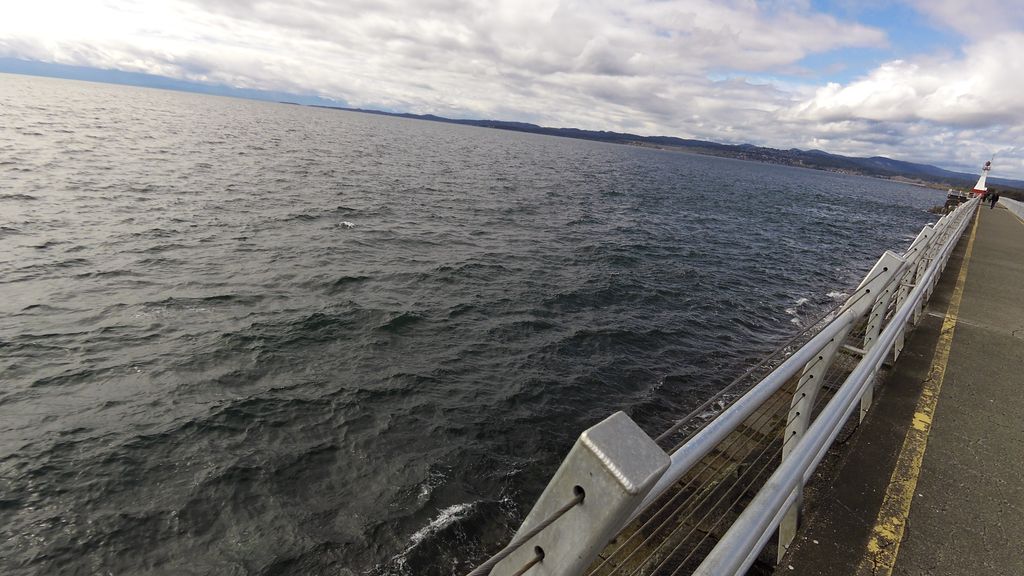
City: victoria